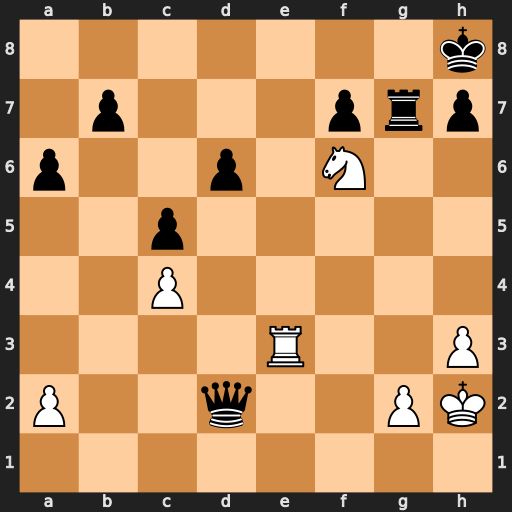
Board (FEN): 7k/1p3prp/p2p1N2/2p5/2P5/4R2P/P2q2PK/8
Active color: w
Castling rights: -
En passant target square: -
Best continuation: Re8+ Rg8 Rxg8#